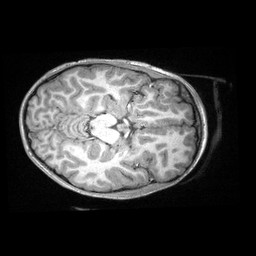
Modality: T1w
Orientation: axial
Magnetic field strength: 3 T